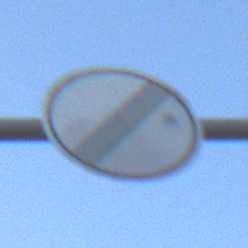
Verkehrszeichen: EndeSaemtlicherBegrenzungen
Umgebung: Outdoor, Nature
Tageszeit: Dawn
Wetter: Clear
Licht: Natural
Jahreszeit: NotSpecified
Kontrast: LowContrast